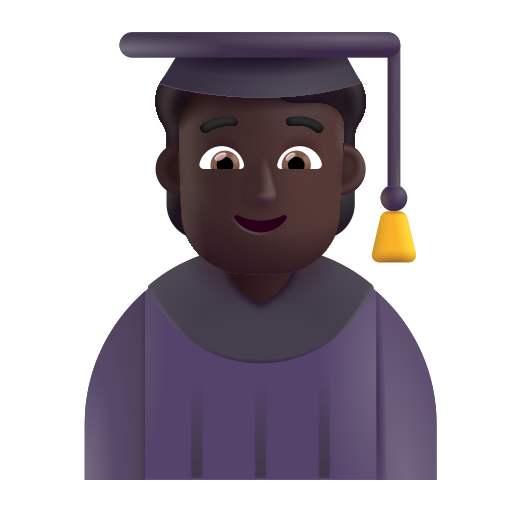
student color dark